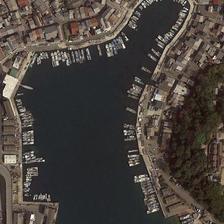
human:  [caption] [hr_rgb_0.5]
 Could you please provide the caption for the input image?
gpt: many boats are next to bank in a port semi-surrounded by many buildings .

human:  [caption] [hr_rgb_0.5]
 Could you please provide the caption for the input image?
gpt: this is a lake in the forest .

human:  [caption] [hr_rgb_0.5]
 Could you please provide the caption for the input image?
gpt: the water is green and the trees are green .

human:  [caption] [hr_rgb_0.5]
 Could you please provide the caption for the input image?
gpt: many boats are next to bank in a port semi-surrounded by many buildings .

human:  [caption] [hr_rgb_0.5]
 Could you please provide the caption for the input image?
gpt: this is a lake in the forest .